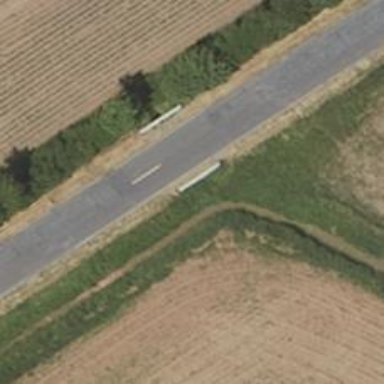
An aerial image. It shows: Secondary road crossing bridge with asphalt surface.